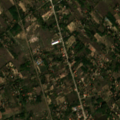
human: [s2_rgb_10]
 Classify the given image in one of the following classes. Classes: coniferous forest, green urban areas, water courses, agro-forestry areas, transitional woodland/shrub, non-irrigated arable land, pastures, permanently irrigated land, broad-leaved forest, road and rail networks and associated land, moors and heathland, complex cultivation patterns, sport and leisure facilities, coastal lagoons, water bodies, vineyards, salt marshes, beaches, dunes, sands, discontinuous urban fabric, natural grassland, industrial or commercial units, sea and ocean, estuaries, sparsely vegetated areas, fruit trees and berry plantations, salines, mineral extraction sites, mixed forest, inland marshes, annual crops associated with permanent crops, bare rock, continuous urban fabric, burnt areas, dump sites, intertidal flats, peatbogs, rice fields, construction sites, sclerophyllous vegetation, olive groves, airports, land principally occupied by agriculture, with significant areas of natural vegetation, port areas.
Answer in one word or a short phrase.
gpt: discontinuous urban fabric, land principally occupied by agriculture, with significant areas of natural vegetation